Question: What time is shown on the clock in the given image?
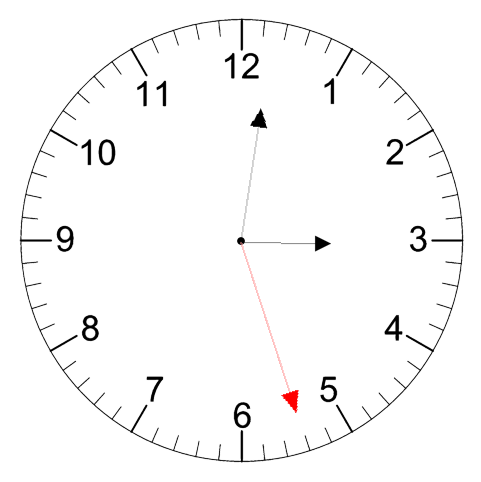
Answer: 03:01:27